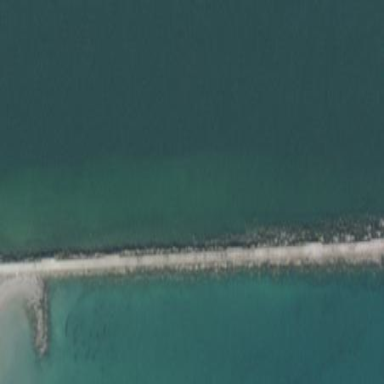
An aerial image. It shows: Breakwater made of rocks.